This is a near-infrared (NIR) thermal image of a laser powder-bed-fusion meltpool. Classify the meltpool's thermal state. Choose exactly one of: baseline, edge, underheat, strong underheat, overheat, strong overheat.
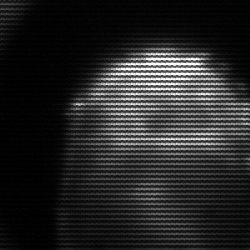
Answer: edge